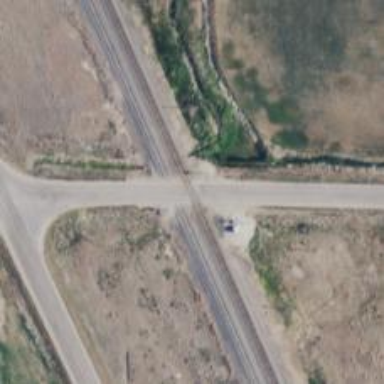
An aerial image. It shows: Level crossing along the railway.